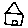
Label: house